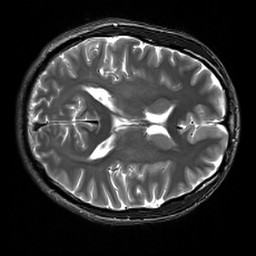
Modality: T2w
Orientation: axial
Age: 26
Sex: male
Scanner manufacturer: siemens
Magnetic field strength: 3 T
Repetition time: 7 s
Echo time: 0.09 s